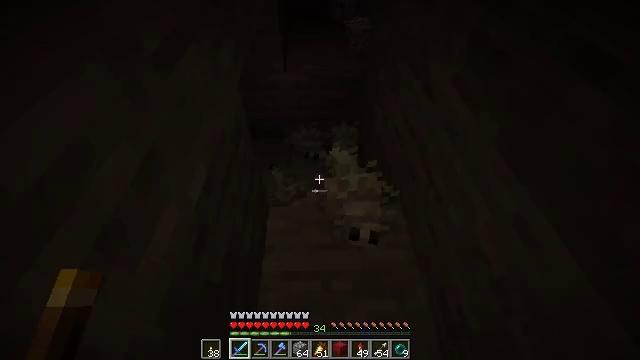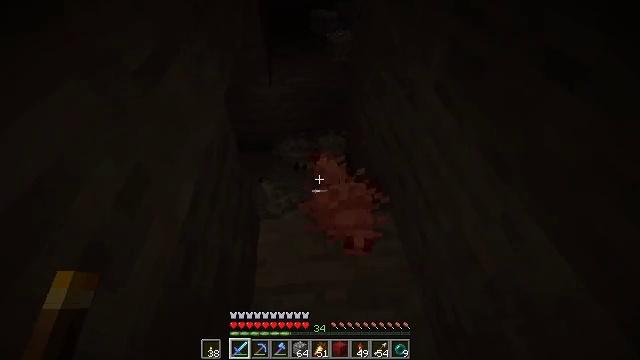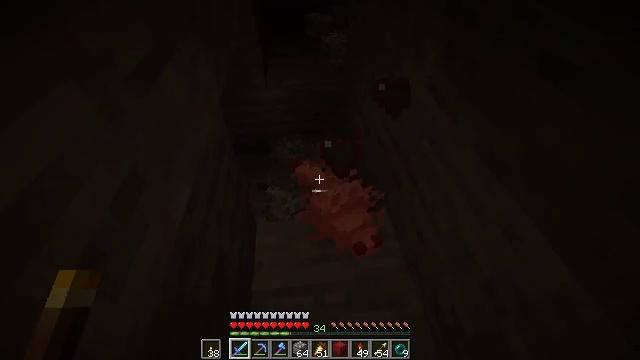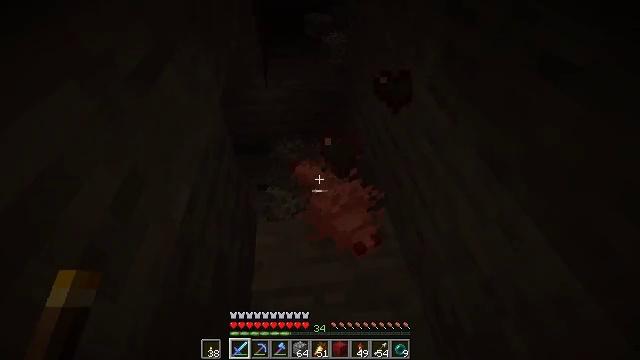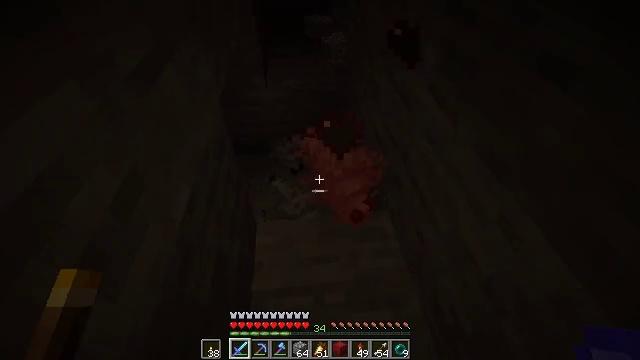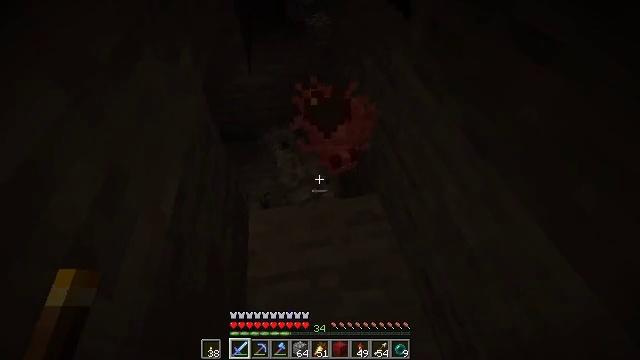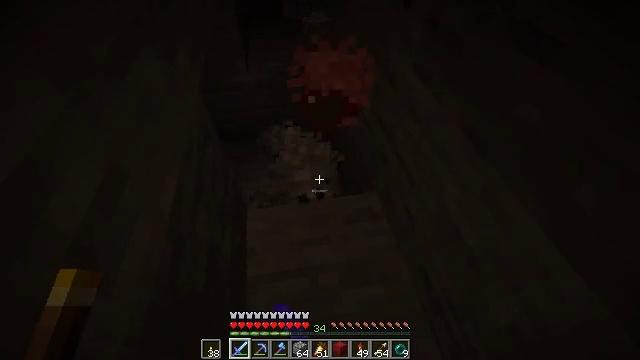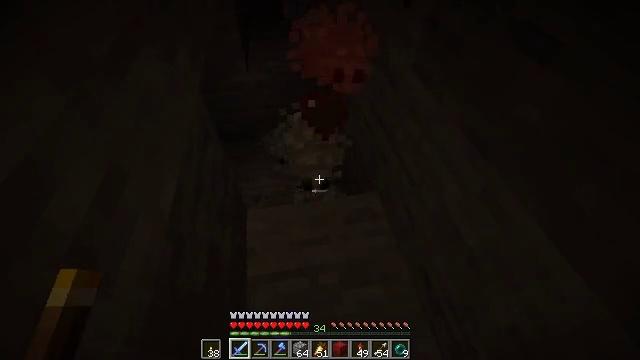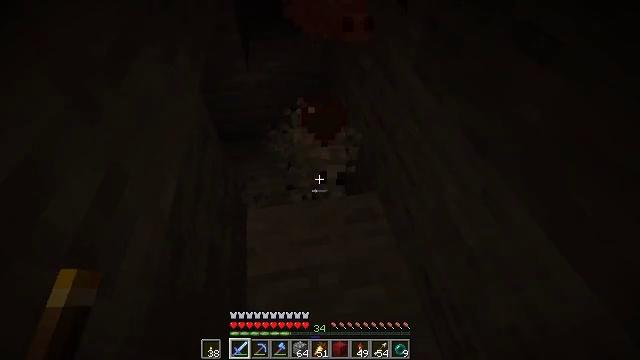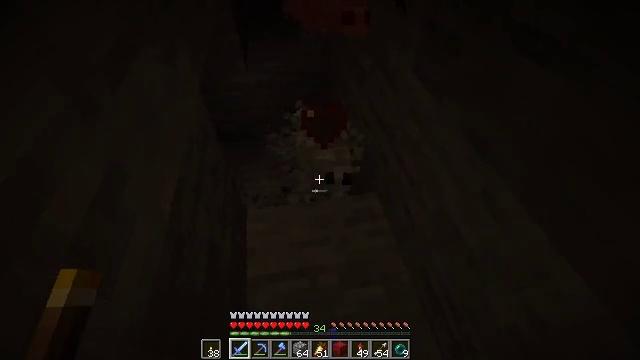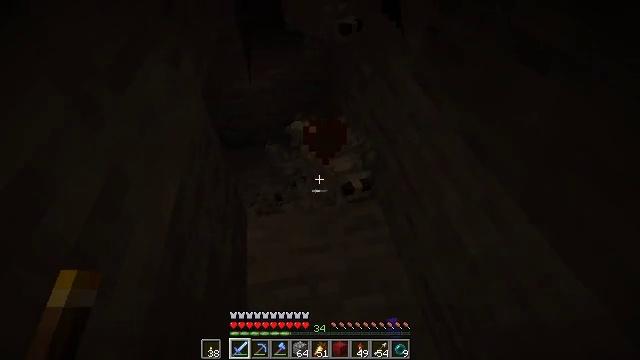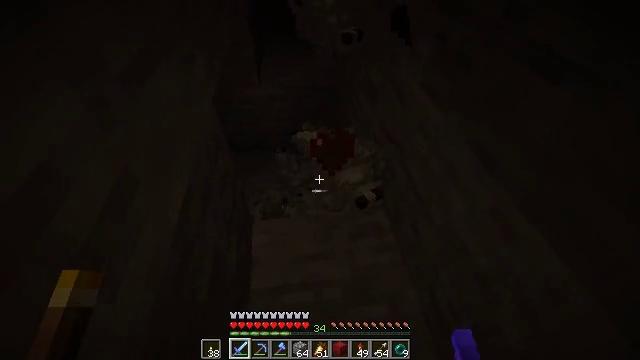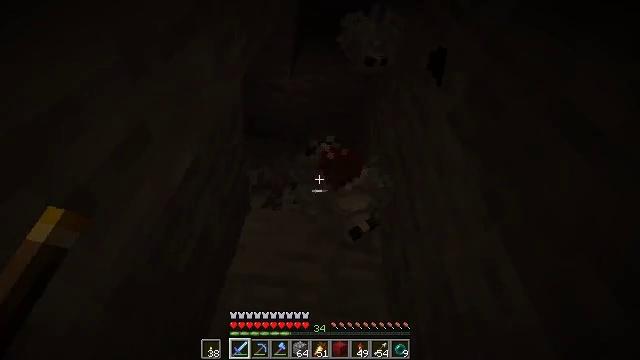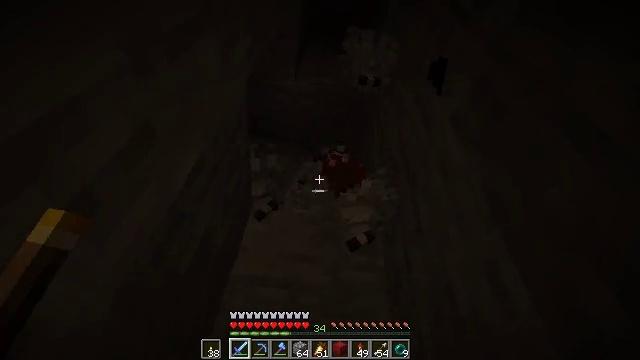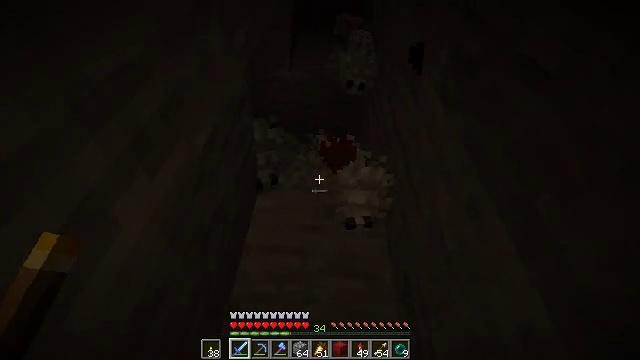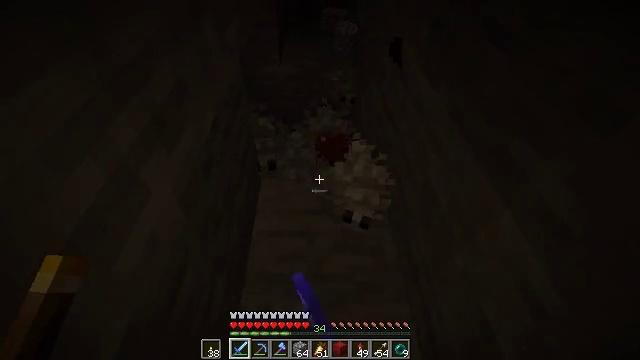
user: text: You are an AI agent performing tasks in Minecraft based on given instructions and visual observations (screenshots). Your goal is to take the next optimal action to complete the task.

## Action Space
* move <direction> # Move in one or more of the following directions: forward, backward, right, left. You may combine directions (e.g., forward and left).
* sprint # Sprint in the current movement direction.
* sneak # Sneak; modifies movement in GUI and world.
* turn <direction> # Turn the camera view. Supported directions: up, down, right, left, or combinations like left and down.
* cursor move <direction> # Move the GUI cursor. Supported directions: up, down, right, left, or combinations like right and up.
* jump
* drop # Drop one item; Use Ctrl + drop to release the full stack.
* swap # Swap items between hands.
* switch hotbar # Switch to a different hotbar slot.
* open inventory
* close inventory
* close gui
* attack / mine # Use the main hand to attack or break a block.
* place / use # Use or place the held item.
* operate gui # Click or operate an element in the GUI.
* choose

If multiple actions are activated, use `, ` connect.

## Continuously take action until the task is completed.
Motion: motion action
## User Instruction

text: Combat the silverfish.
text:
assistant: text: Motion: turn right and up
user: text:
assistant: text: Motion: turn right
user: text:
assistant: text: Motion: no_op
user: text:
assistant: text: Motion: no_op
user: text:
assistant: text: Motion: turn right and down, attack / mine
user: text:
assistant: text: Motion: attack / mine
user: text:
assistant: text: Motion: attack / mine
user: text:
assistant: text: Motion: attack / mine
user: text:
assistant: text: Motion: no_op
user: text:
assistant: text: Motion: turn up
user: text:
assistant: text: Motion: turn left and up
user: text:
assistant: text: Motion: turn left
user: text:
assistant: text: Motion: turn left
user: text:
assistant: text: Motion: turn down, attack / mine
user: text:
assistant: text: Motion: attack / mine
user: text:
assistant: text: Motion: attack / mine
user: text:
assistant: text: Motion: attack / mine
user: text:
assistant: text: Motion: no_op
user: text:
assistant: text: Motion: no_op
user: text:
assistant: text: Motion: no_op
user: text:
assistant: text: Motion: turn up
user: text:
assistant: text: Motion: turn right and up
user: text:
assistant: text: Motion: attack / mine
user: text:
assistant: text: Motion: attack / mine
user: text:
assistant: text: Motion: attack / mine
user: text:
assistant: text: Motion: no_op
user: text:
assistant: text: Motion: no_op
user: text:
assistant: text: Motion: no_op
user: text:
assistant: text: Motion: no_op
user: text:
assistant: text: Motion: no_op